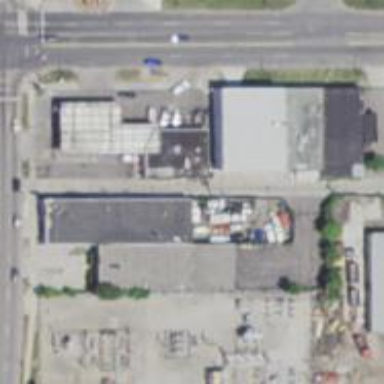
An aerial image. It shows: Convenience shop.